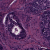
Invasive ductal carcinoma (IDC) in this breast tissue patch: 0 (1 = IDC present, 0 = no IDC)